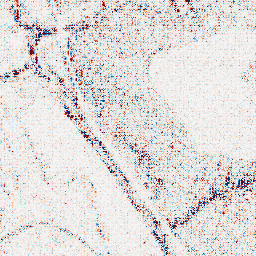
Category: wavelet
Decomposition family: wavelet_dwt
Decomposition parameters: wavelet: coif2
level: 1
Upsampling method: bilinear
Upsampling parameters: scale: 8
Upsampling scale: 8